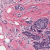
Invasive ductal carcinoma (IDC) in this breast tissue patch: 0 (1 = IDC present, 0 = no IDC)